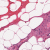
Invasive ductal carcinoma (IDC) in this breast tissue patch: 0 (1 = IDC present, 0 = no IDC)